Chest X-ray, AP view. Patient: 58 years old, sex M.
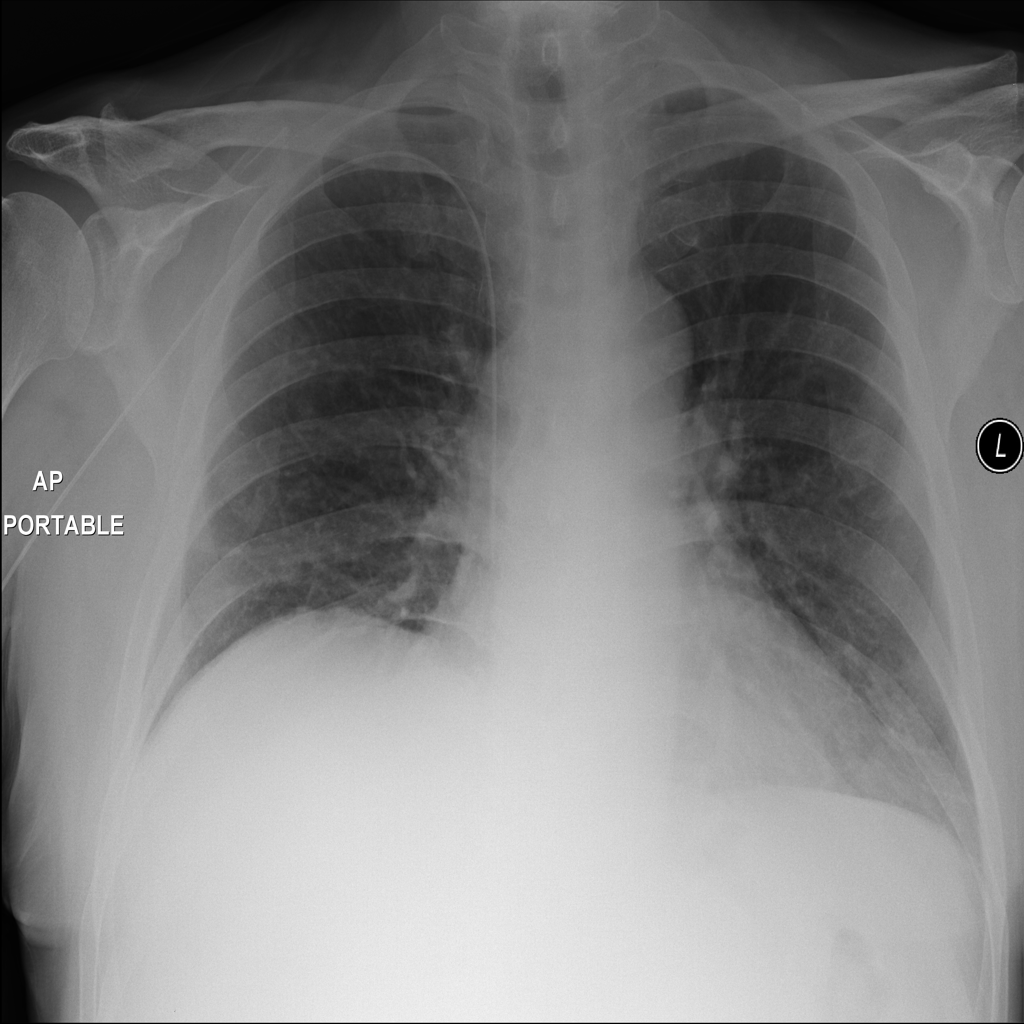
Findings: No Finding